Interaction volume radius: 5 \u00c5
Interaction volume height: 25 \u00c5
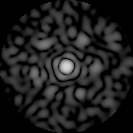
Disorder parameter: 0.78